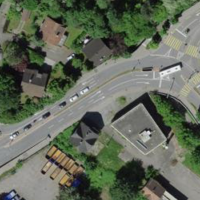
EUNIS habitat code: 55
Species observed at this site:
Ciconia ciconia